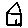
Label: house